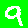
Digit: 9